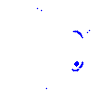
Particle: pion